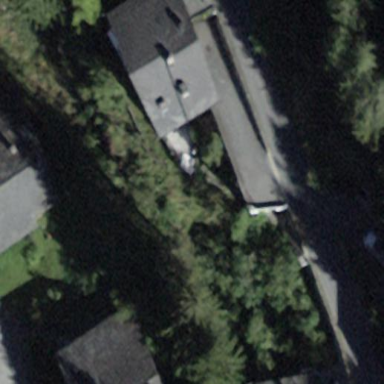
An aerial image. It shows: Building with tiled roof.